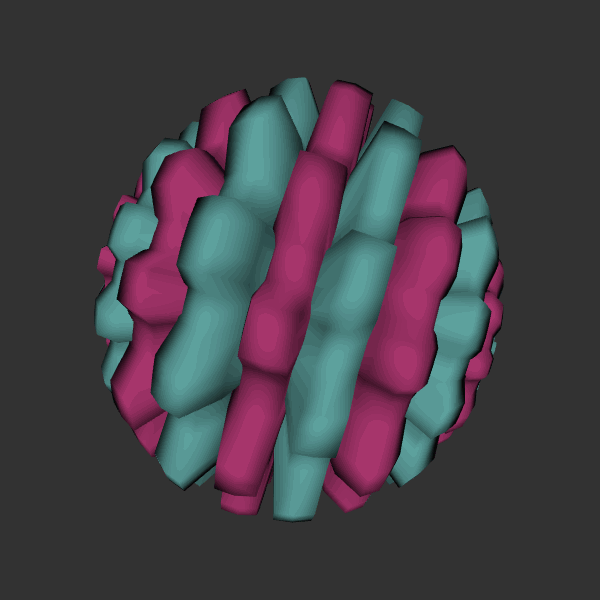
Background: dark